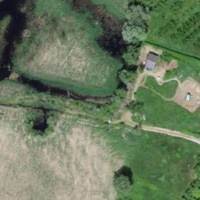
EUNIS habitat code: 23
Species observed at this site:
Lysandra coridon
Onychogomphus forcipatus
Humulus lupulus